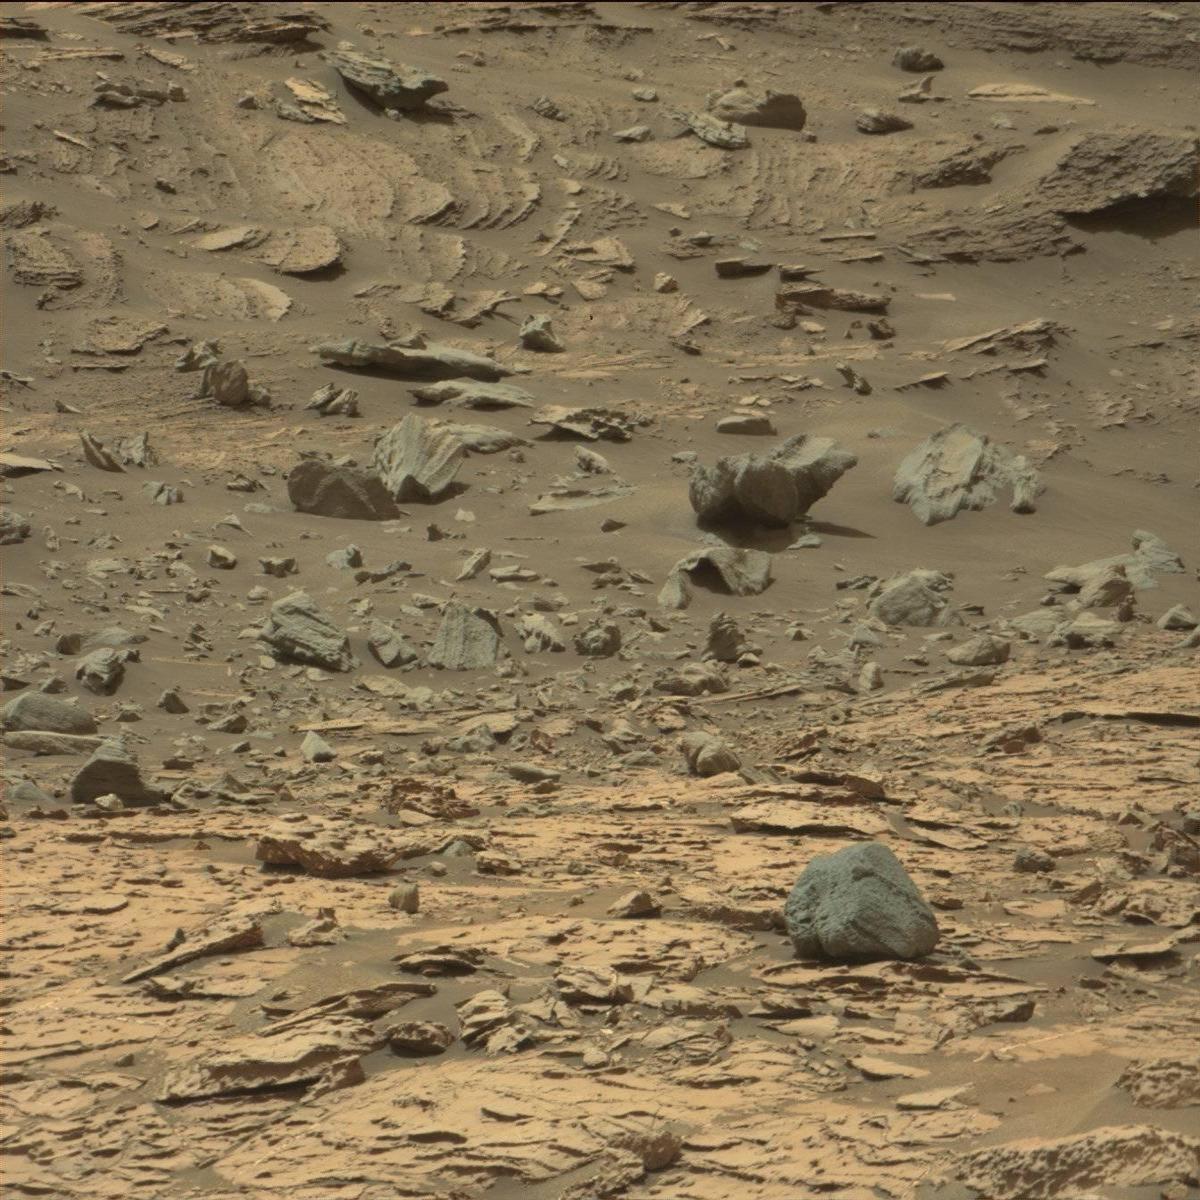
Terrain classes present: Bedrock, Rock, Sand / Soil